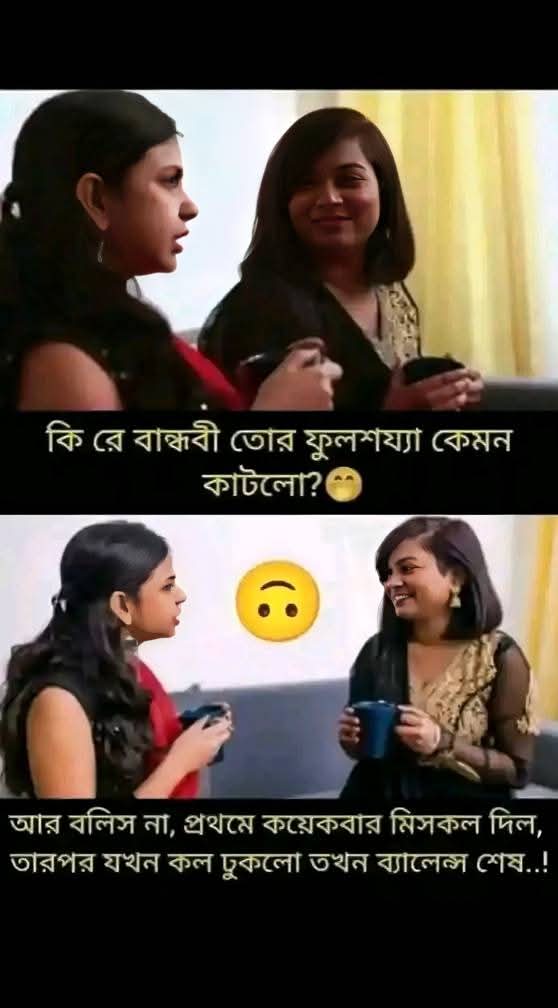
Text: কি রে বান্ধবী তোর ফুলশয্যা কেমন কাটলো?
আর বলিস না, প্রথমে কয়েকবার মিসকল দিল, তারপর যখন কল ঢুকলো তখন ব্যালেন্স শেষ..!
Label: Non Hate